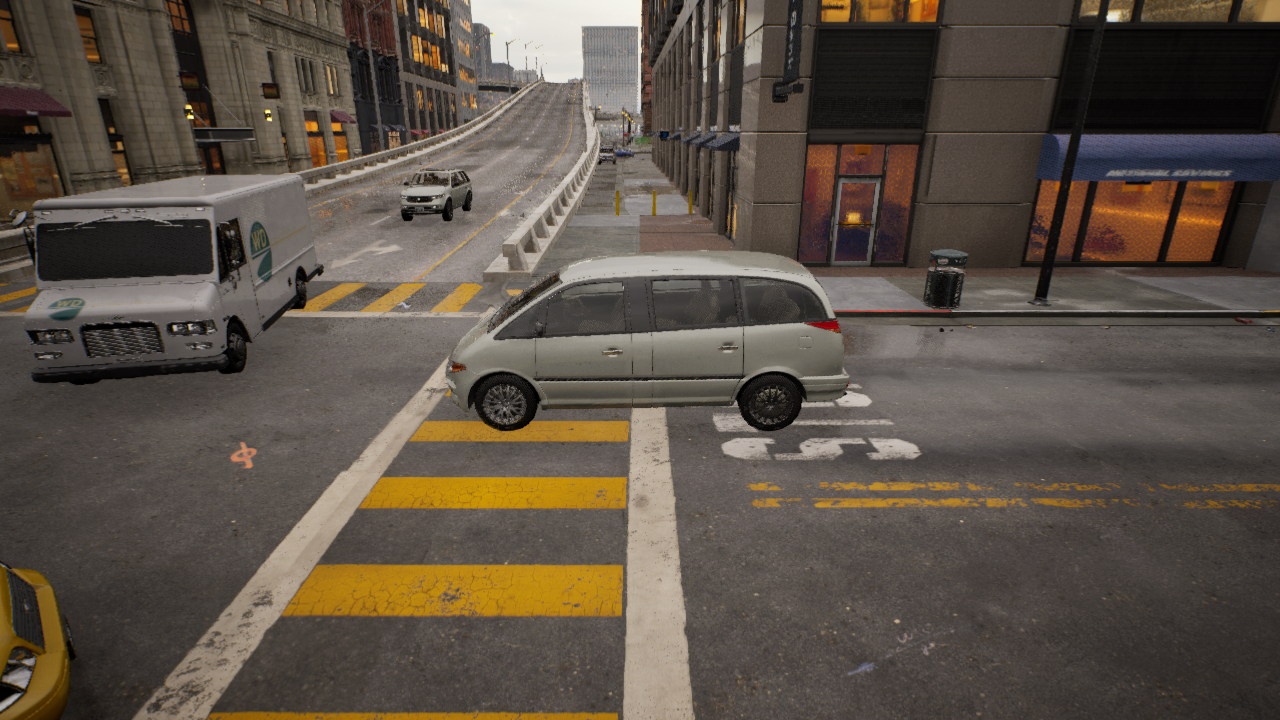
Venue: residential
Lighting: golden hour
Vehicle rig: minivan